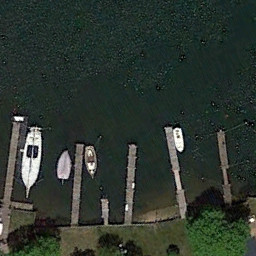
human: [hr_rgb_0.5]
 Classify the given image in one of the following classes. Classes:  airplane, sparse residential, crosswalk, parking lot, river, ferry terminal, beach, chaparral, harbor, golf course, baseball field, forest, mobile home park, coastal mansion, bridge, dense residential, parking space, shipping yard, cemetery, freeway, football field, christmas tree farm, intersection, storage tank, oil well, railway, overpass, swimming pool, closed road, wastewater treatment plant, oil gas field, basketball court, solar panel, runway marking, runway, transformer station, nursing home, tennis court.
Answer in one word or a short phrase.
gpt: ferry terminal